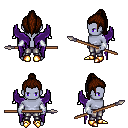
a pixel art fantasy rpg character, male body template, dark elf, purple skin, purple wings, metal pants, brown long topknot hairstyle, white cloth bracers, gold boots, spear, four views (front, back, left, right), 2x2 character sprite sheet, small pixel art, hard edges, no anti-aliasing